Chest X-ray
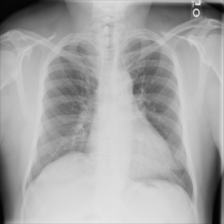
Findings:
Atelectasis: negative
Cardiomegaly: positive
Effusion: negative
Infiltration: negative
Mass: negative
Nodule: negative
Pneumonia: negative
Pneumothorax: negative
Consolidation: negative
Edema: negative
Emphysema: negative
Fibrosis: negative
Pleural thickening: negative
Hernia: negative